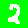
Digit: 2